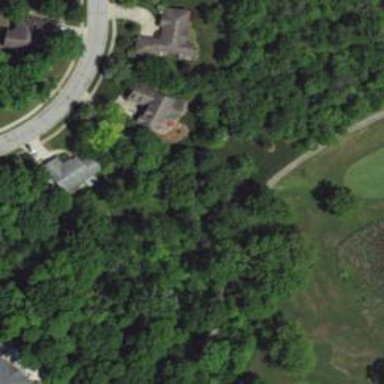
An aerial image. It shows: Path for both road and golf.